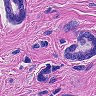
Metastatic tissue present: yes